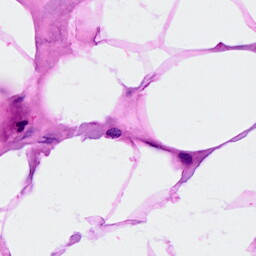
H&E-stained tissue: Breast